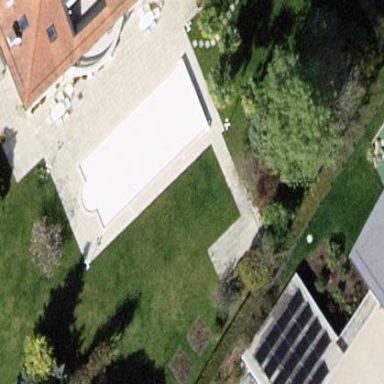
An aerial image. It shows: Swimming pool located in leisure land.